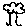
Label: tree